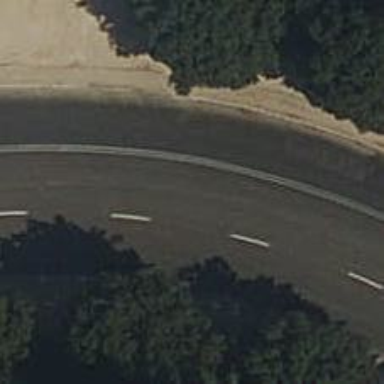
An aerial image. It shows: Marked crossing on the road.